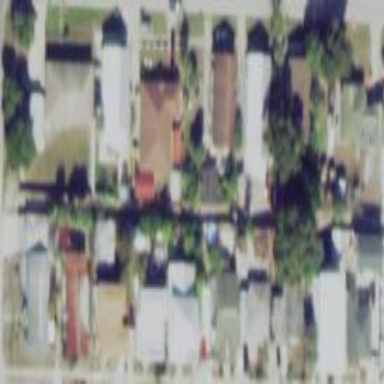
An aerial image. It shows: Residential area composed of single-family homes.